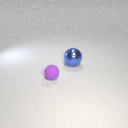
small purple rubber sphere to the left of large blue metal sphere